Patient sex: M
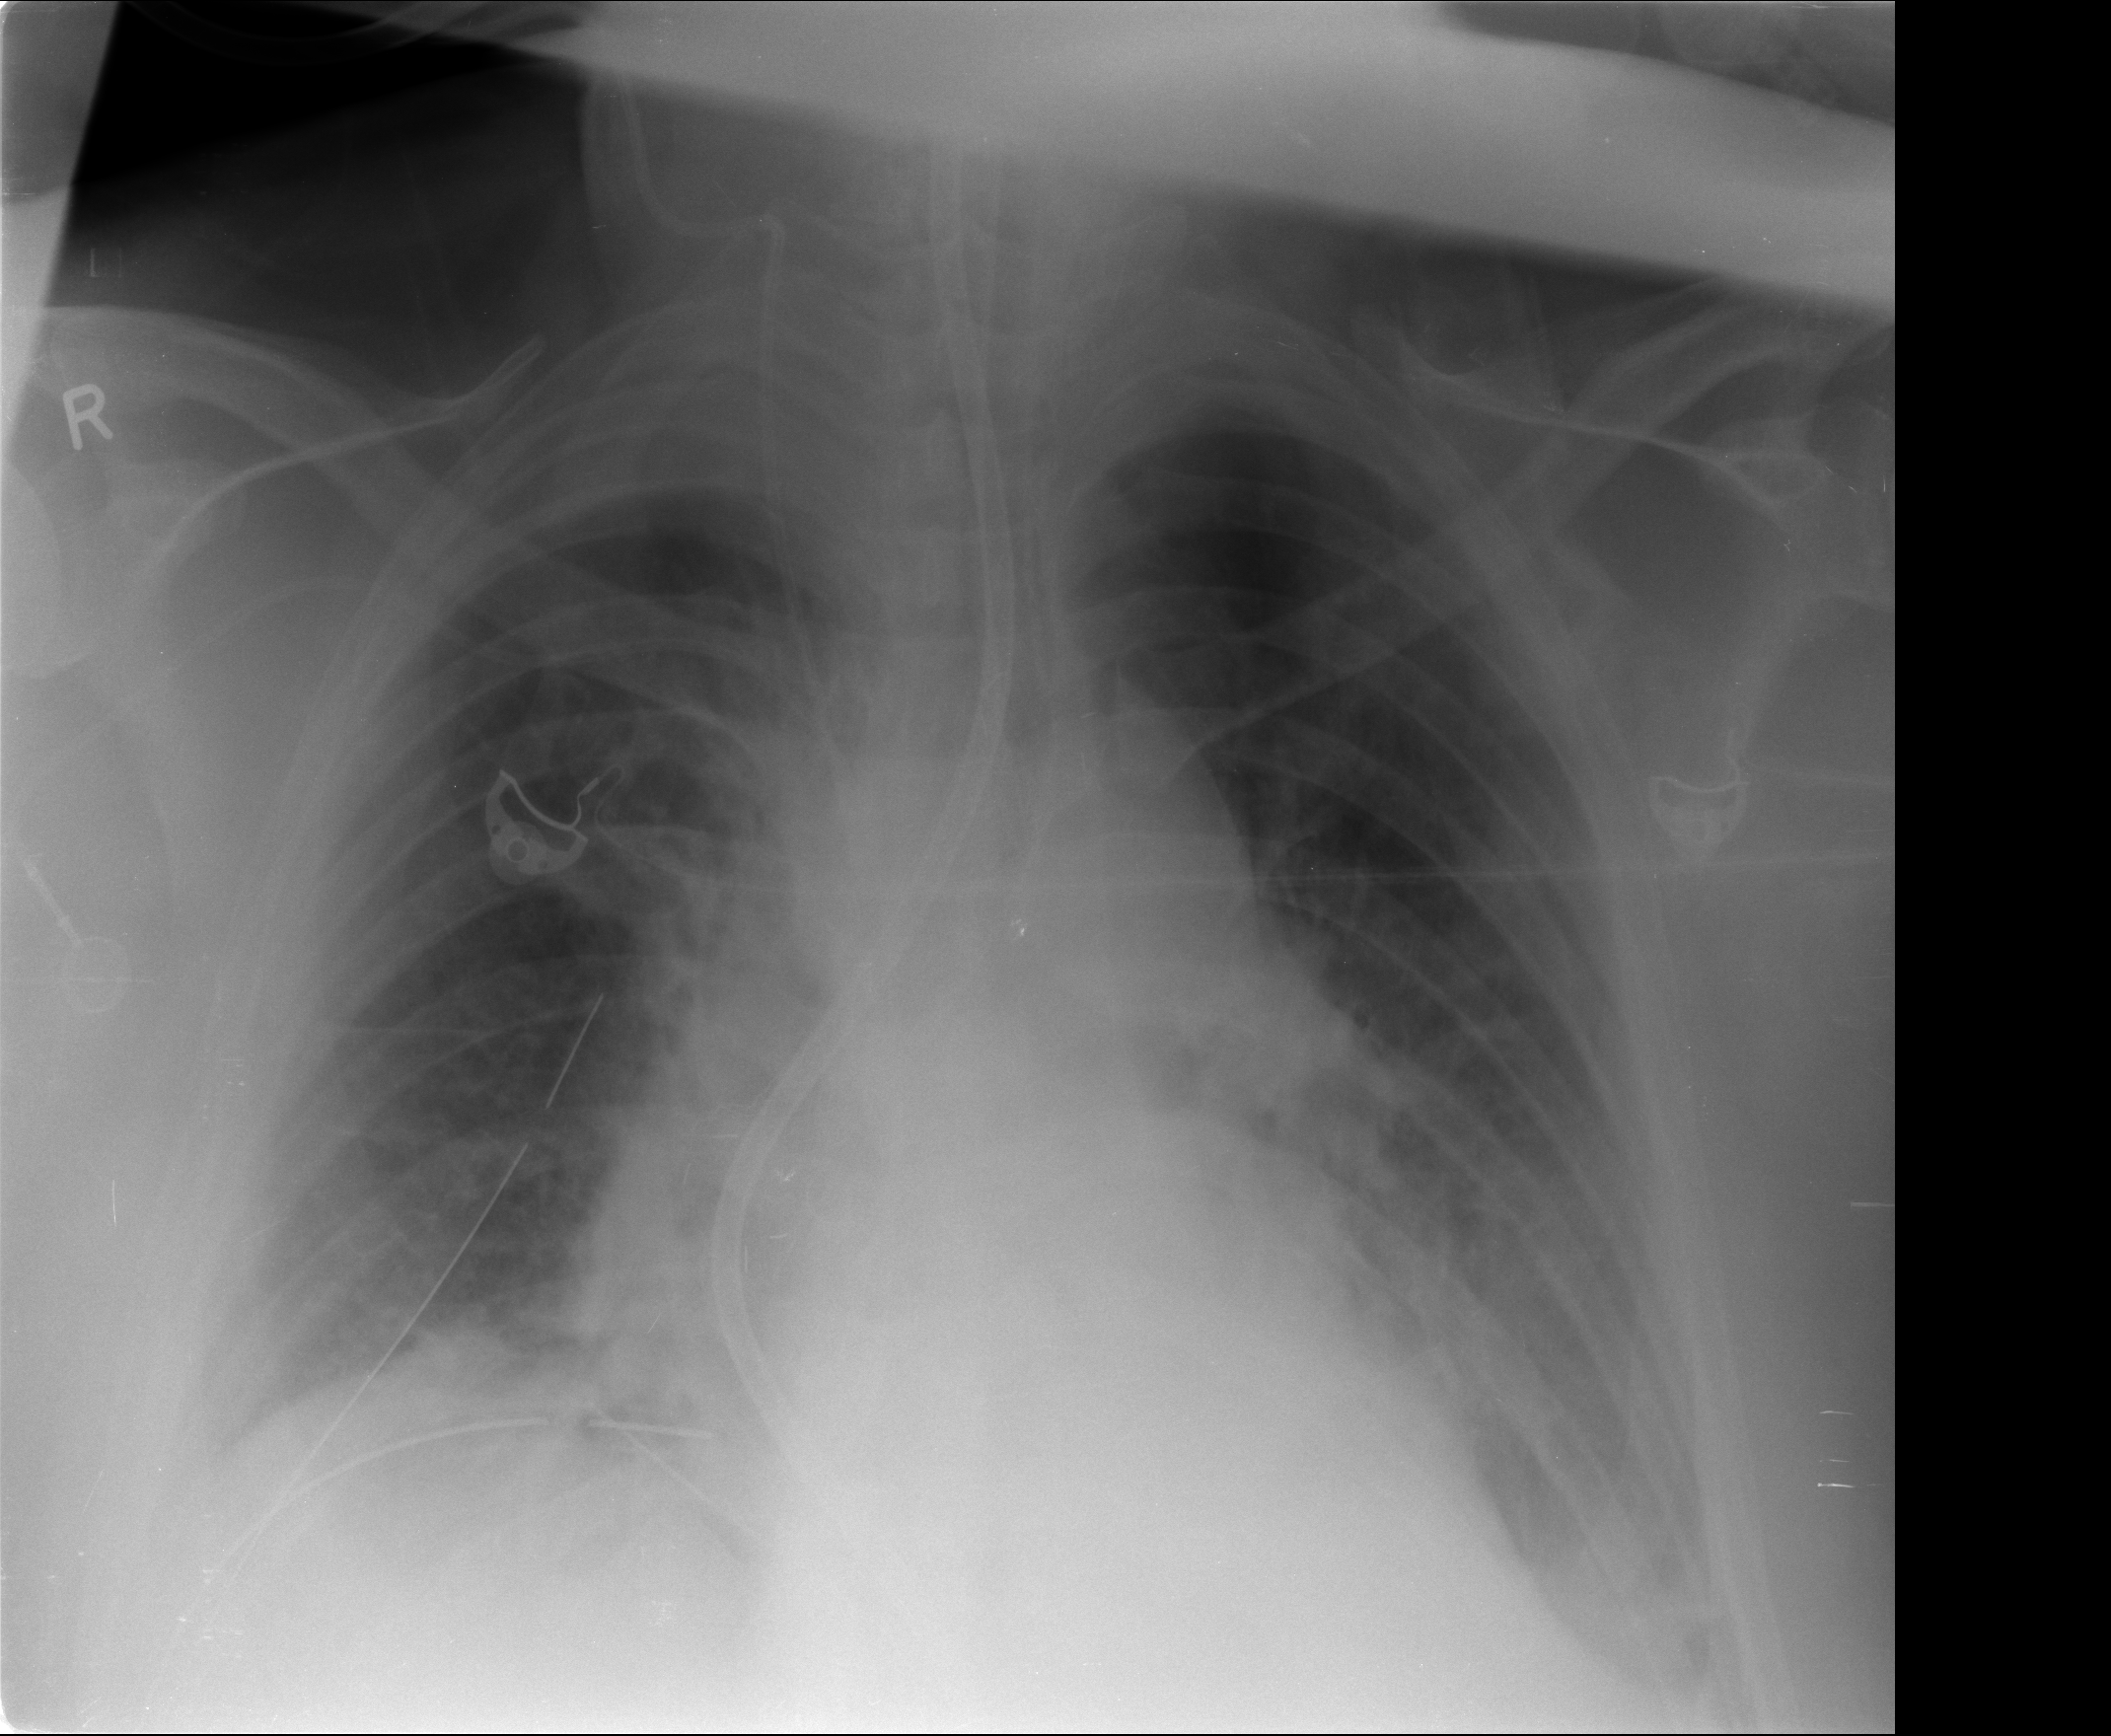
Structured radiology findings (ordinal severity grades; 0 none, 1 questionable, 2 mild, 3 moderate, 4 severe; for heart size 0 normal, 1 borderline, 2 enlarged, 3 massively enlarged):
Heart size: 0
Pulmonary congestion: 2
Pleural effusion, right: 2
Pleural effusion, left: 2
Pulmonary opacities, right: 2
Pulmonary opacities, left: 0
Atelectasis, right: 2
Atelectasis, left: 2